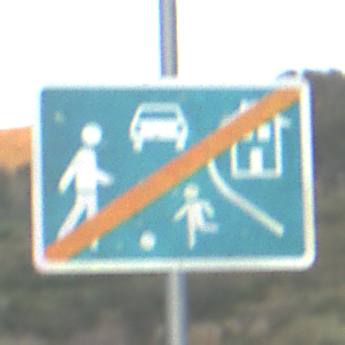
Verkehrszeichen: EndeVerkehrsberuhigterBereich
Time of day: SunriseSunset
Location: Outdoor (RoadRail)
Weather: PartlyCloudy
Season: NotSpecified
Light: Natural